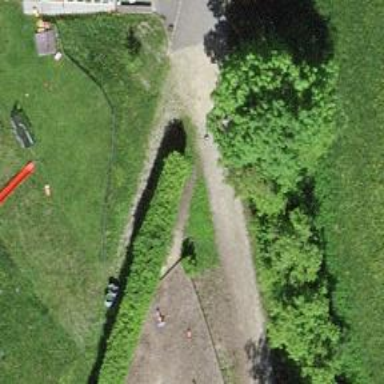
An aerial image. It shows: Hedge acting as barrier.